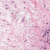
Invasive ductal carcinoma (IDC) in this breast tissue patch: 1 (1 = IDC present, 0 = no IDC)